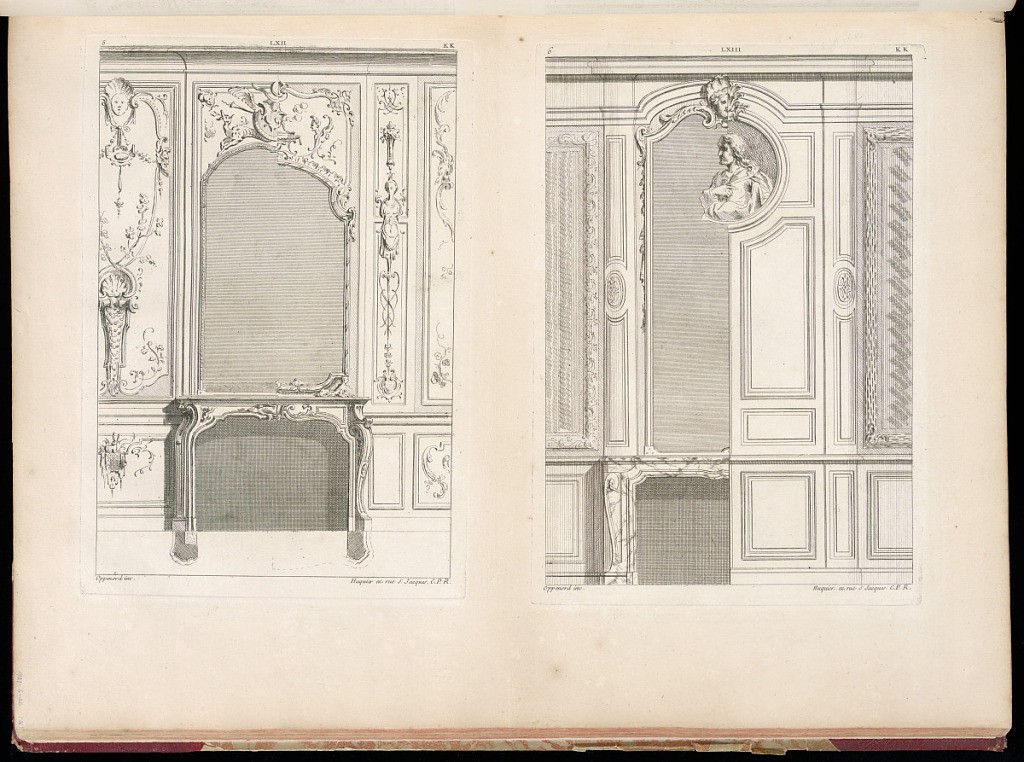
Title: Ornamented Chimneypiece Design
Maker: Gilles-Marie Oppenord, French, 1672–1742
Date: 1749-1761
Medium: Etching and engraving on laid paper
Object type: Bound print
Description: Page with two plates printed next to one another. The plates are divided, with variations on the shape and motifs of the fireplaces, mirrors, and paneling. The chimneypieces and panels of the plates are decorated with carved grotesques, portrait medallions, mascarons, and garlands. Both plates are signed and numbered.